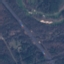
Land use / land cover class: Highway